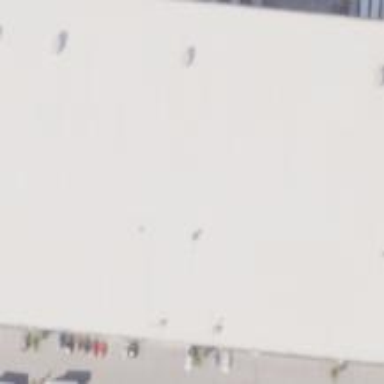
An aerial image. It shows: Warehouse building.